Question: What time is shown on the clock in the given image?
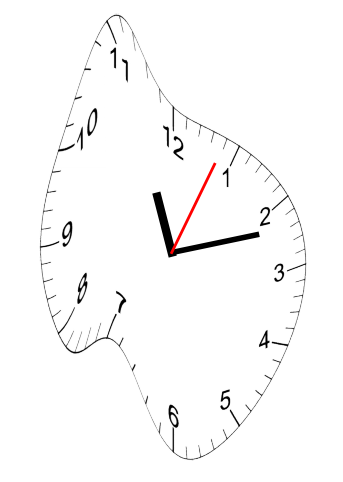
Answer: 11:12:04